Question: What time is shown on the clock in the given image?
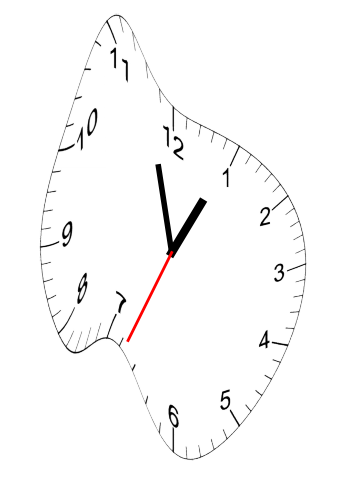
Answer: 12:57:34